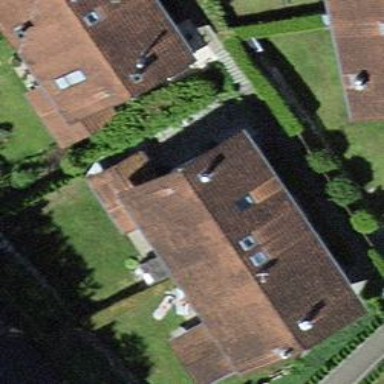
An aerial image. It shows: Building with tiled roof.